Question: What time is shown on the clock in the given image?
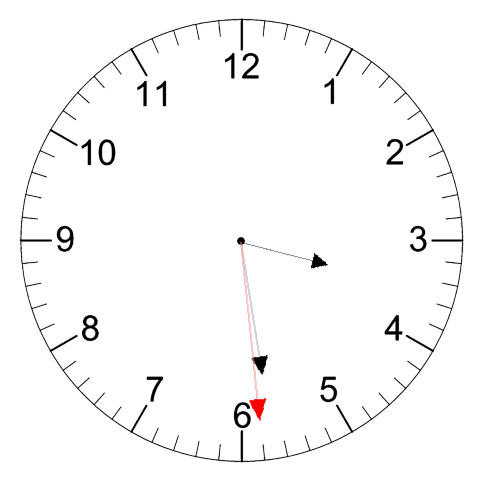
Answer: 03:28:29